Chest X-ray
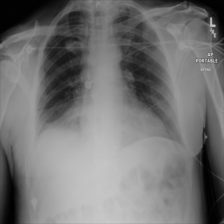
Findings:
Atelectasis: negative
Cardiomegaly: negative
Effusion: negative
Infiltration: negative
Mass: negative
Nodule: negative
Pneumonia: negative
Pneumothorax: positive
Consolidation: negative
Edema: negative
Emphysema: negative
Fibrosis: negative
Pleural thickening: negative
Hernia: negative